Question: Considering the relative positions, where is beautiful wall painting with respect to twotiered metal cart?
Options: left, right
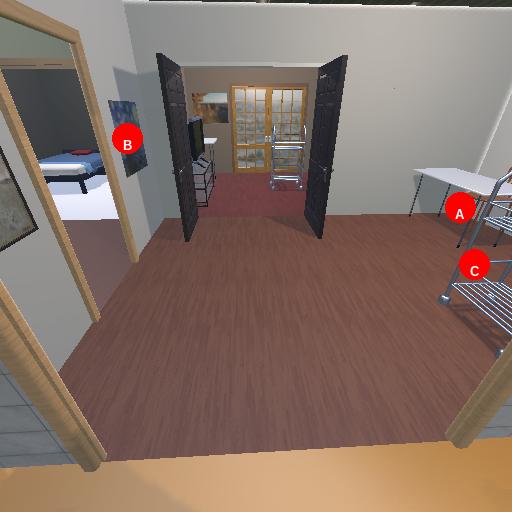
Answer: left